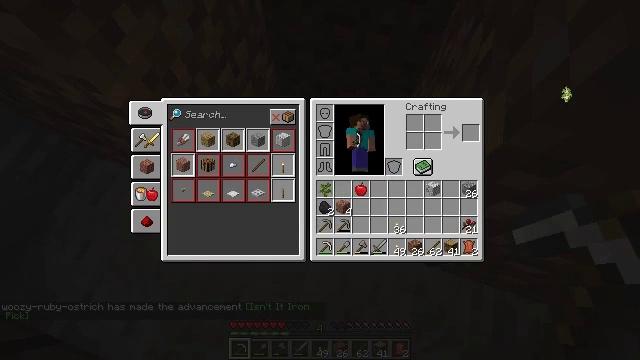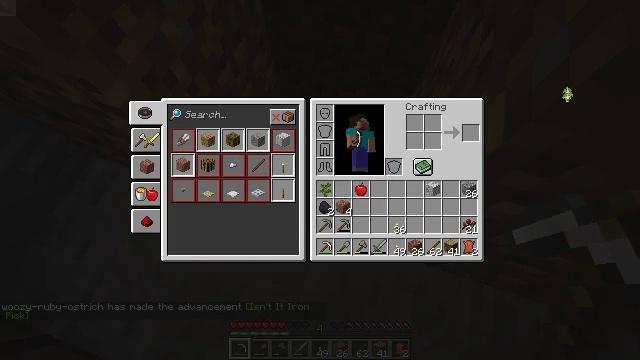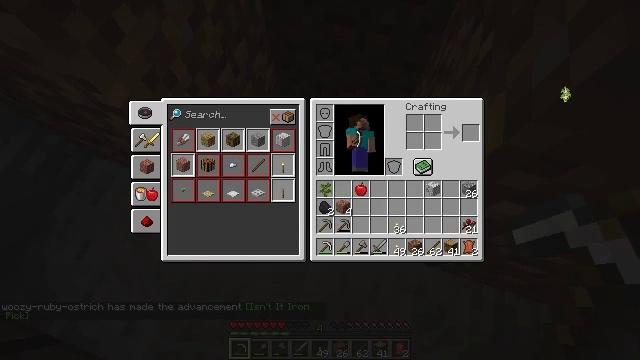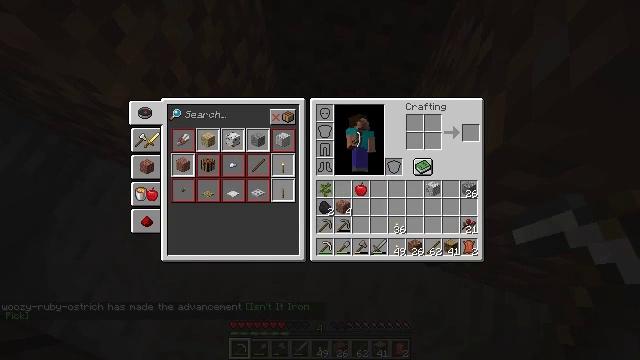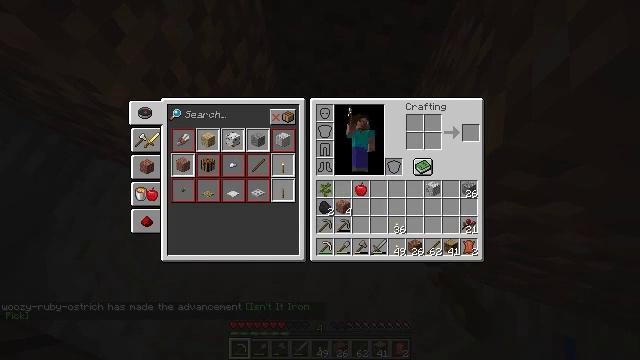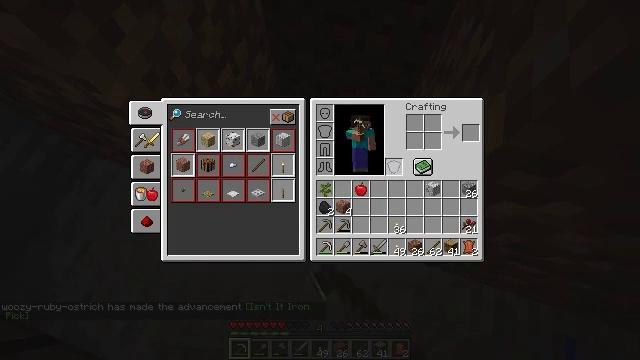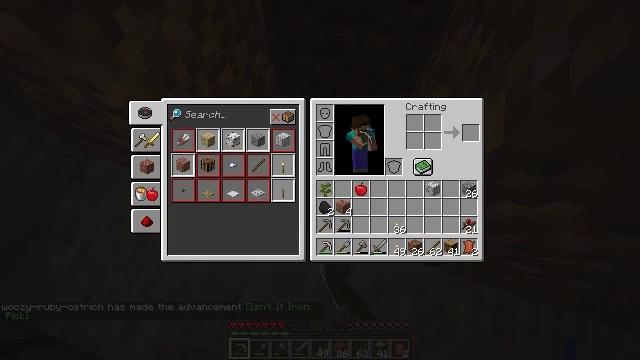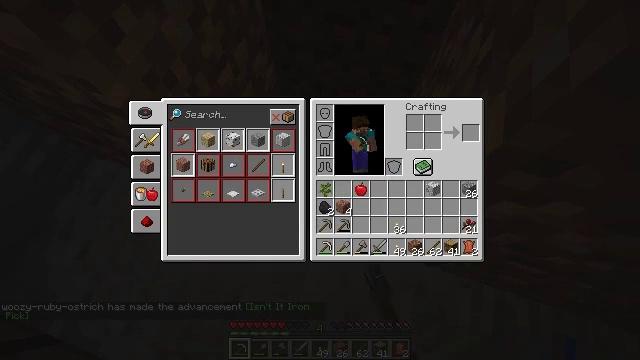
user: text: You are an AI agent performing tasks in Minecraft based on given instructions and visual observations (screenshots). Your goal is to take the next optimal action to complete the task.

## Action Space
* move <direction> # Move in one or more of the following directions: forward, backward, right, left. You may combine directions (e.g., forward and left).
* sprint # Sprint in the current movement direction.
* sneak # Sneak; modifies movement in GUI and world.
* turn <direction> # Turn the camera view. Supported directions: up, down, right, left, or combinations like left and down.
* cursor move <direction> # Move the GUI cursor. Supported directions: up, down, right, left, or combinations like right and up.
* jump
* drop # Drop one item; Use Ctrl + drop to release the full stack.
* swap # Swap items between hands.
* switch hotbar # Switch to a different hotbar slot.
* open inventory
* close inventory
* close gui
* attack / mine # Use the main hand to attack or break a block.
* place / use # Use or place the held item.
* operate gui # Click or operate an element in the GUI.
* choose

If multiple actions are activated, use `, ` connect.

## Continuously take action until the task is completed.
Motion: motion action
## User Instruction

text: Drop a birch sapling.
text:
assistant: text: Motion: operate gui
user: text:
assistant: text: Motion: operate gui
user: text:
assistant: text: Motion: cursor move left and down
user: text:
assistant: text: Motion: cursor move left and down
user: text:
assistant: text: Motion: cursor move left and down
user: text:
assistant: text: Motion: cursor move left and down
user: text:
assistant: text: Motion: cursor move left
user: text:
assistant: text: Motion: no_op